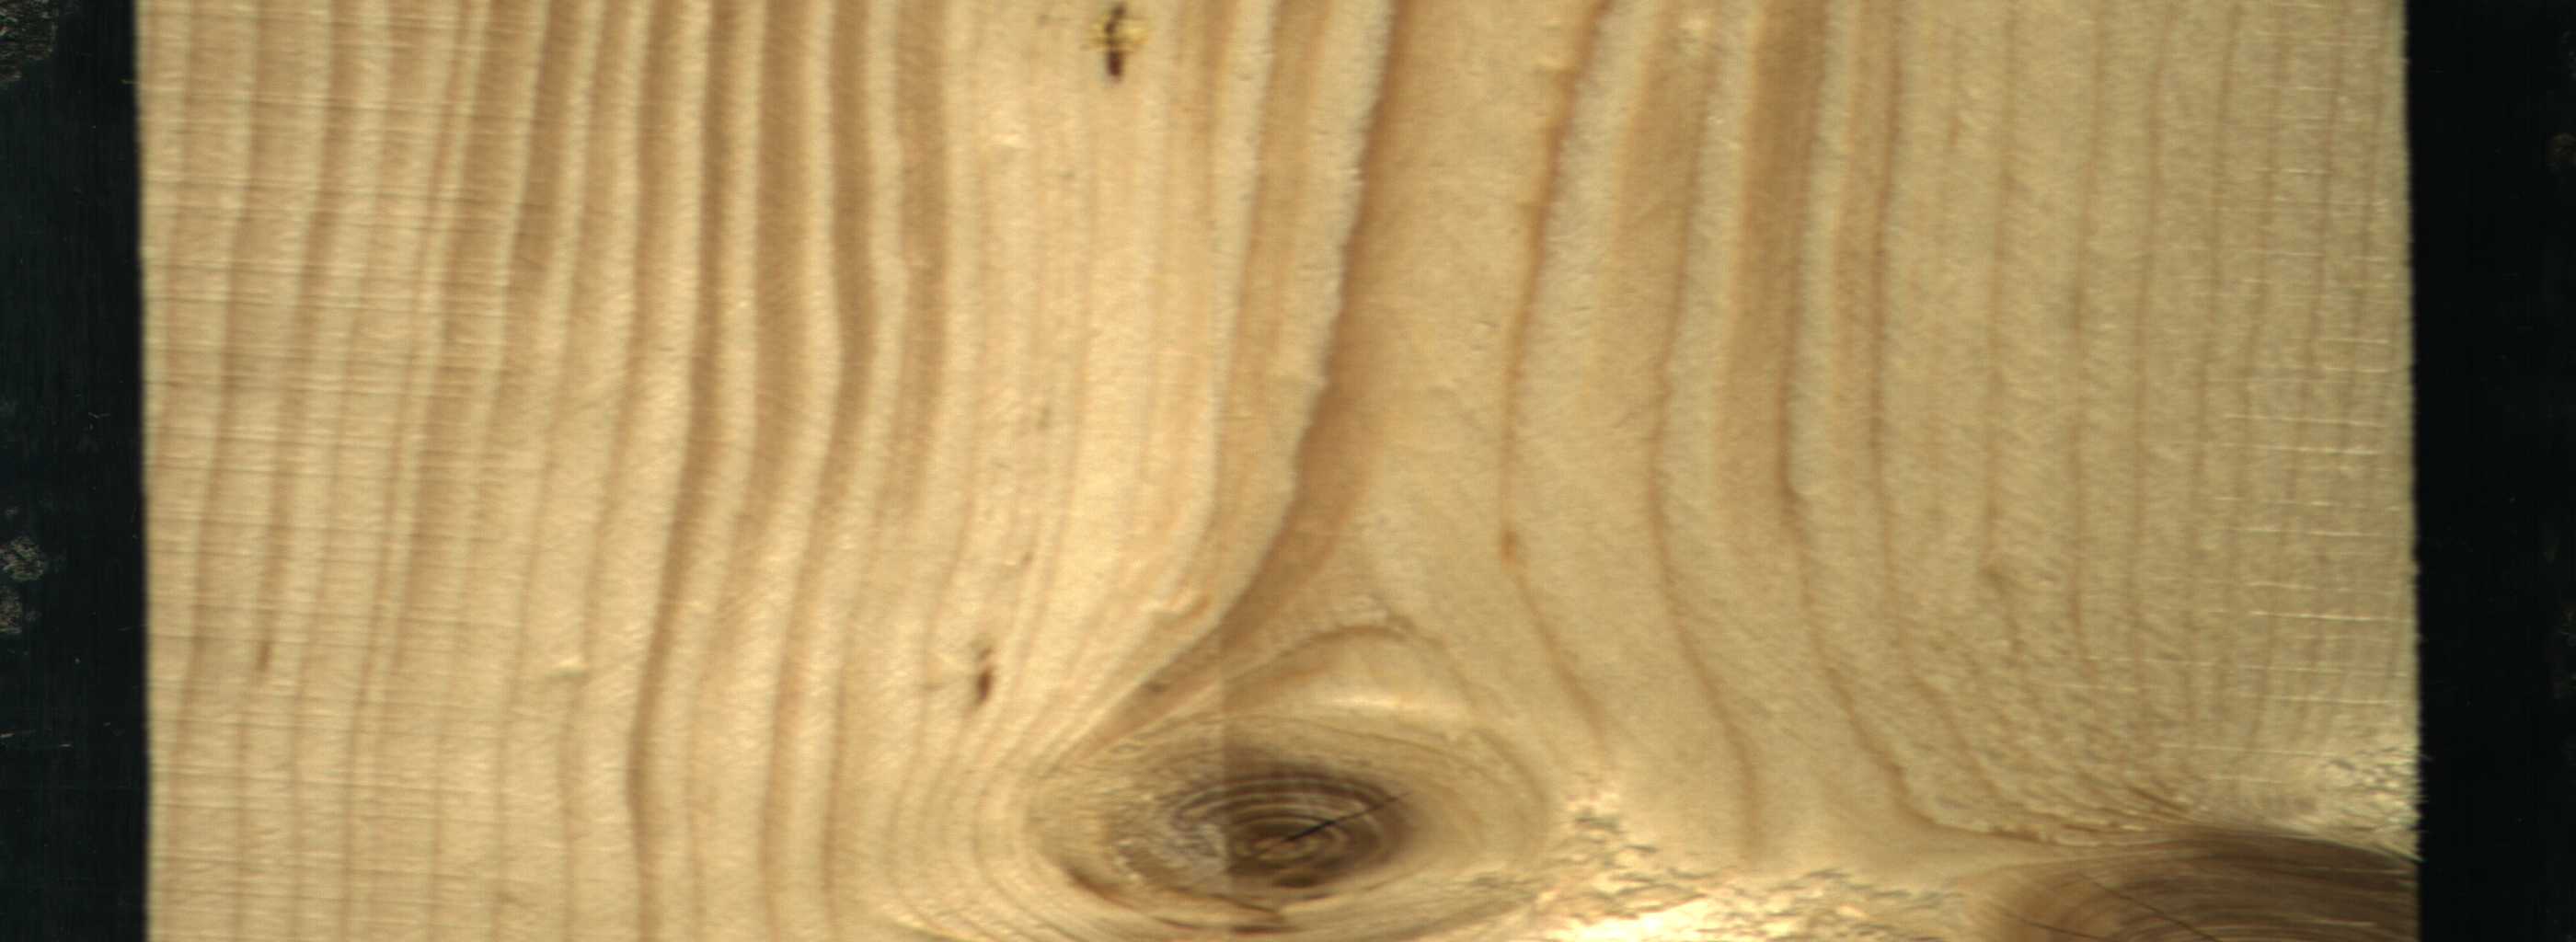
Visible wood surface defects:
resin
knot_with_crack
knot_with_crack
knot_with_crack
Live_Knot